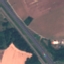
Label: Highway